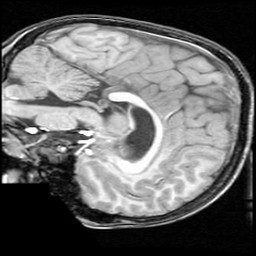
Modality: T1w
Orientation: sagittal
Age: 11
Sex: male
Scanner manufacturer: ge
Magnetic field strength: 1.5 T
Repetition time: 0.03333 s
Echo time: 0.008 s